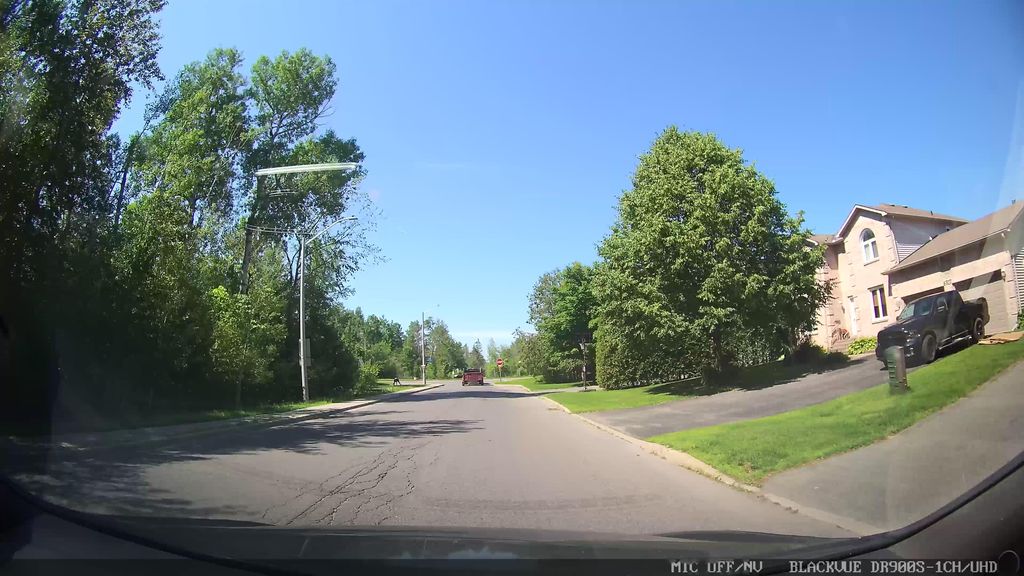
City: ottawa-gatineau